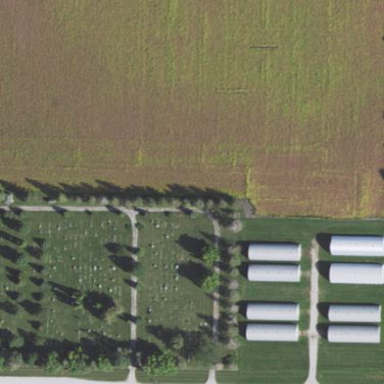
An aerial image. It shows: Cemetery.